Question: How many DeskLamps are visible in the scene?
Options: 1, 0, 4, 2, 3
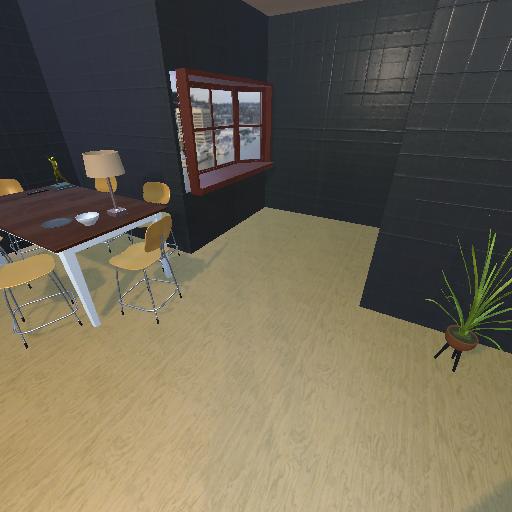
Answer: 1